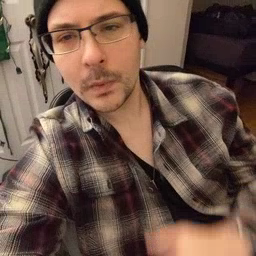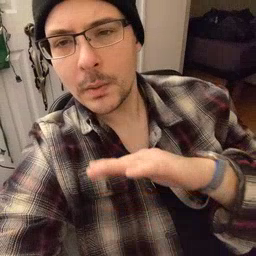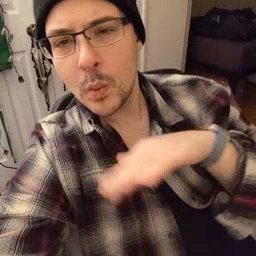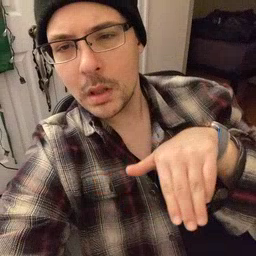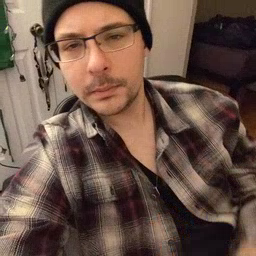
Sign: pool